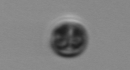
Label: Dinophyceae